Question: I am very new to Python and have strange error. I am using Eclipse/PyDev for development and Python 2.7.3 in eclipse and commandline. I created several modules, every folder has .py file and other source files. When I try to execute file with '__name__ == '__main__'' from eclipse it works fine but from command line when I call like
'''
python models.py
Traceback (most recent call last):
File "models.py", line 8, in <module>
from database import uuid_generator
ImportError: No module named database
'''
it looks like
Can anybody give me clue what can be problem ?
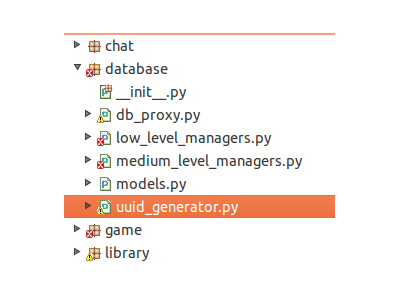
Answer: Apparently eclipse has added the database directory to the module search path.
To get the same effect without modifying the script you can append the path to database into $PYTHONPATH environment variable.
If you are open to modifying the script you can add this towards the top after importing relevant modules 'sys.path.append(os.path.dirname(os.path.dirname(os.path.abspath(__file__))))'